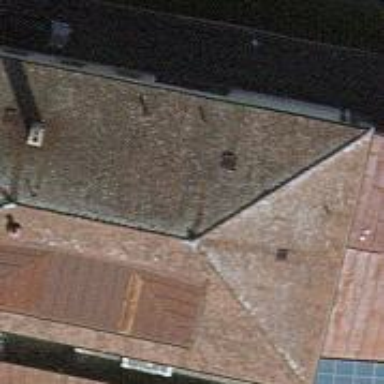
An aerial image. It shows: Cinema building with hipped roof.